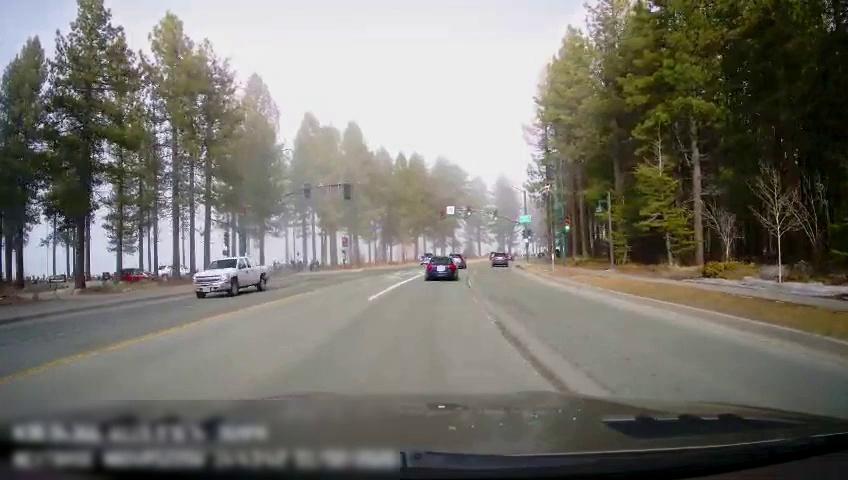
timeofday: Day
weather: Sunny
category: Drivable Space
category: Vehicles | Car
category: Vehicles | Truck
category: Vehicles | Truck
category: Vehicles | SUV
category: Vehicles | Car
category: Vehicles | SUV
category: Vehicles | Car
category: Lanes | Opposite Lane
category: Lanes | Current Lane
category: Lanes | Current Lane
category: Traffic | Signs
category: Traffic | Lights
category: Traffic | Lights
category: Traffic | Lights